Aerial crown-view tile of a tropical tree (Barro Colorado Island, Panama), acquired 20240918:
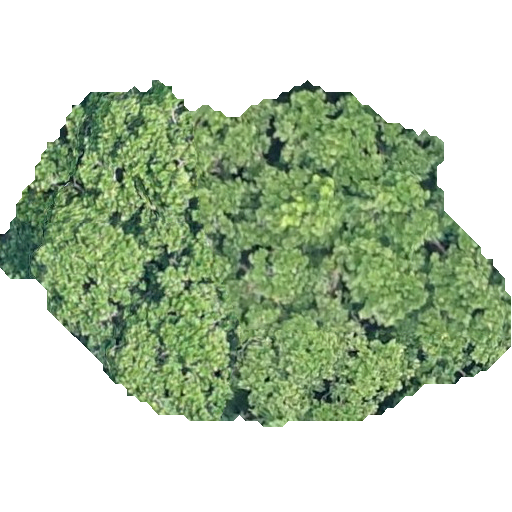
Species: Anacardium excelsum
GBIF accepted scientific name: Anacardium excelsum
Crown area: 199.414 m²